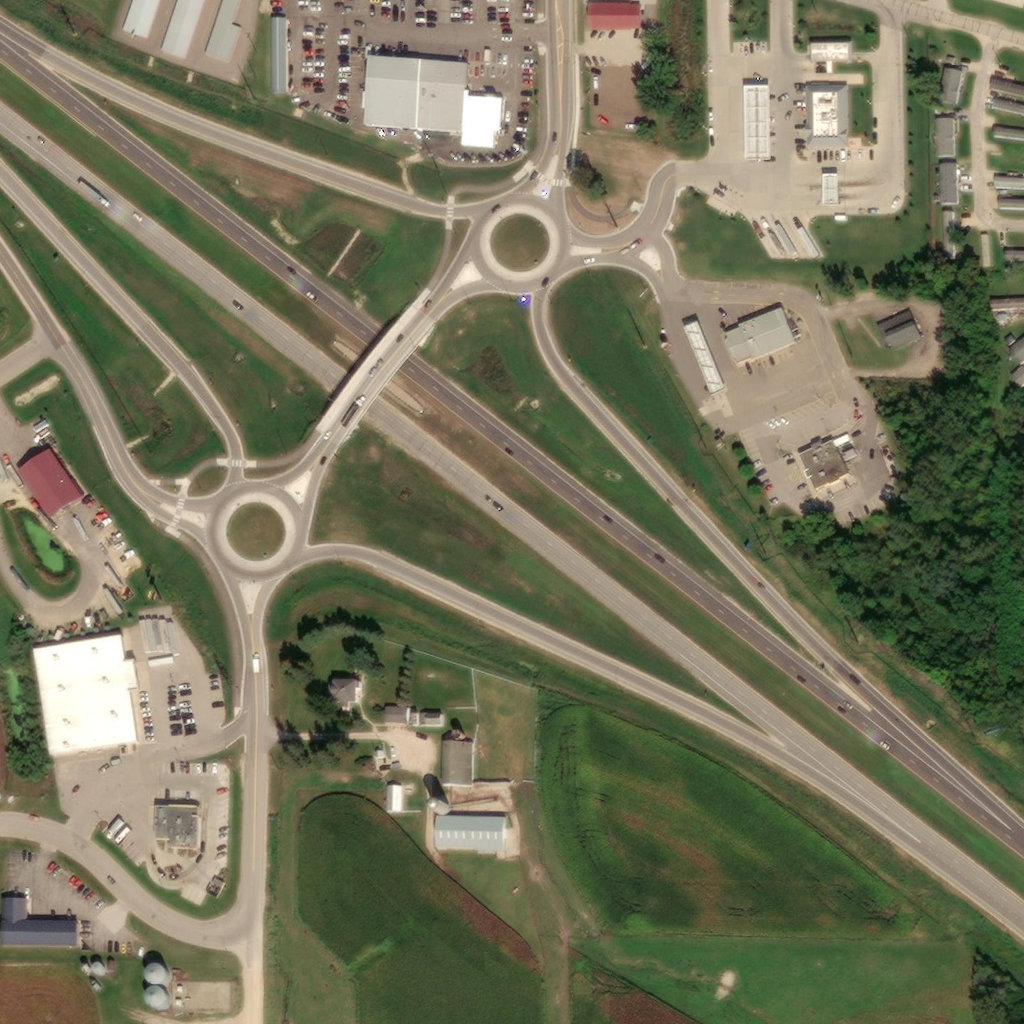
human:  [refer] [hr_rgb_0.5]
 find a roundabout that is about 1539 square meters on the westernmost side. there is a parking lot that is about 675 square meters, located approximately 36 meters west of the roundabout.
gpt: <box>[[20, 47, 30, 57, 0]]</box>

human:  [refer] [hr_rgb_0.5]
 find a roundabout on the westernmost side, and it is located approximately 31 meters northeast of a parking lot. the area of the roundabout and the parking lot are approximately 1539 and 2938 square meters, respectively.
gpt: <box>[[20, 47, 29, 56, 0]]</box>

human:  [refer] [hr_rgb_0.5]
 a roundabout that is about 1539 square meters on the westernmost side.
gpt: <box>[[19, 47, 29, 56, 0]]</box>